Question: As the title says, I wonder if its possible to have more than one 'EditText' inside a 'EditTextPreference' and save the content of these EditText fields in separate "keys" inside a 'SharedPreference'

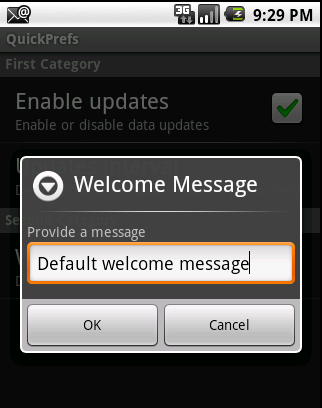
Answer: Yes it is possible. Hope this will give you the idea:
'''
LayoutInflater factory = LayoutInflater.from(OptionList.this);
final View textEntryView = factory.inflate(R.layout.newgroup, null);
AlertDialog.Builder alert = new AlertDialog.Builder(OptionList.this);
alert.setTitle("Add Group");
alert.setMessage("Enter Group Name");
// Set an EditText view to get user input
alert.setView(textEntryView);
AlertDialog loginPrompt = alert.create();
final EditText input1 = (EditText) textEntryView.findViewById(R.id.et1);
final EditText input2 = (EditText) textEntryView.findViewById(R.id.et2);
alert.setPositiveButton("Create", new DialogInterface.OnClickListener() {
public void onClick(DialogInterface dialog, int whichButton) {
//Logic Here
});
alert.setNegativeButton("Cancel", new DialogInterface.OnClickListener() {
public void onClick(DialogInterface dialog, int whichButton) {
dialog.cancel();
}
});
alert.show();
}
'''